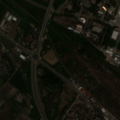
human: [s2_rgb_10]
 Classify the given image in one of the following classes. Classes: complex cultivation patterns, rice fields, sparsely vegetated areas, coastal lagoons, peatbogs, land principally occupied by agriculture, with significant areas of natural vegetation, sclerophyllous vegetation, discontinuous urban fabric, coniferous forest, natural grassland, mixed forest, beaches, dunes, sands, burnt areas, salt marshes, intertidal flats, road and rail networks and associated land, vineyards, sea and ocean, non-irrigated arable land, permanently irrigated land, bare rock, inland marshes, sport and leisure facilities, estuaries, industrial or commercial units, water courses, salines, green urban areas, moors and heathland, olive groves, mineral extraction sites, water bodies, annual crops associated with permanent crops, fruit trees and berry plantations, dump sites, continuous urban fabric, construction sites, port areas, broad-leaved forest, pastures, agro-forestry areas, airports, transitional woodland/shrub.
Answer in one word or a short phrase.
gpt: discontinuous urban fabric, industrial or commercial units, road and rail networks and associated land, sport and leisure facilities, complex cultivation patterns, land principally occupied by agriculture, with significant areas of natural vegetation, inland marshes